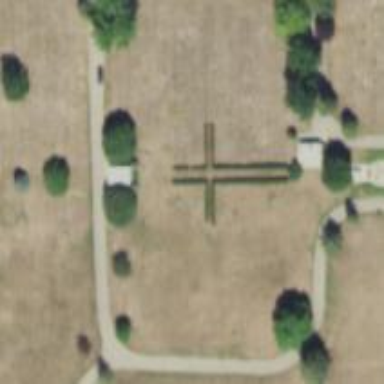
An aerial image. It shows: Cemetery.